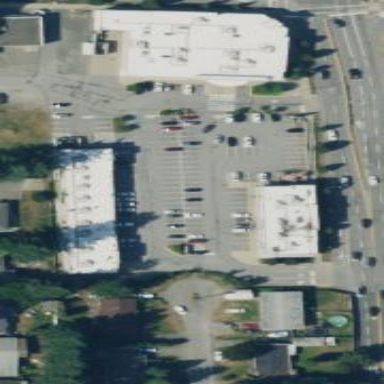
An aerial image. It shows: Retail area categorized as shopping mall.